Field crop: maize
Growth stage: 1
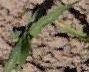
Species: maize